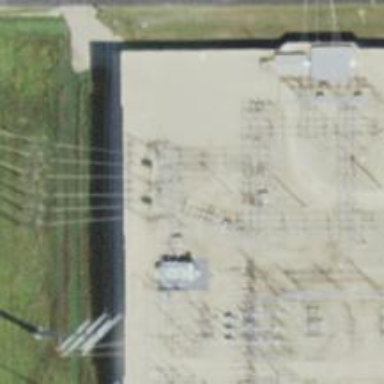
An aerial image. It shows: Switch for power supply.